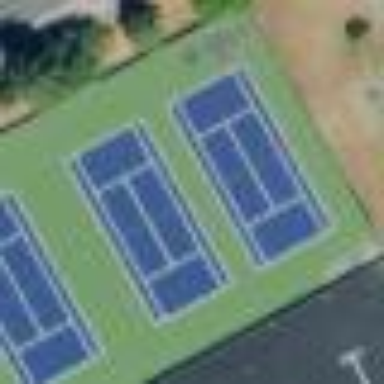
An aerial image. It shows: Tennis court on pitch designated for leisure land.